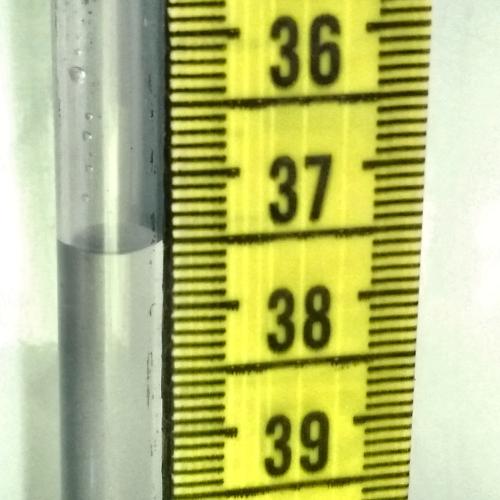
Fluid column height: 37.5 cm